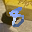
Label: 8